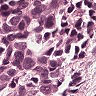
Metastatic tissue present: yes